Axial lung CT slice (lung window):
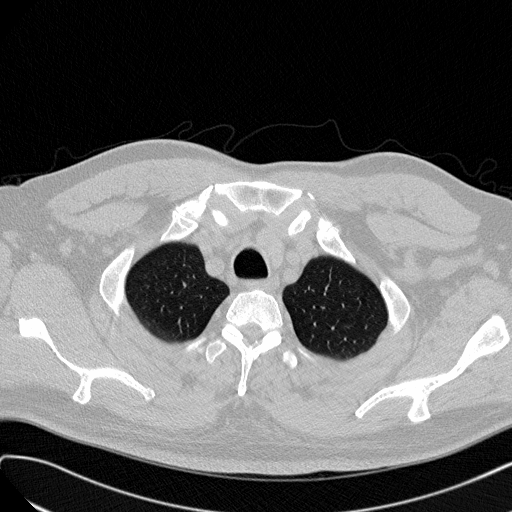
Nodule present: no